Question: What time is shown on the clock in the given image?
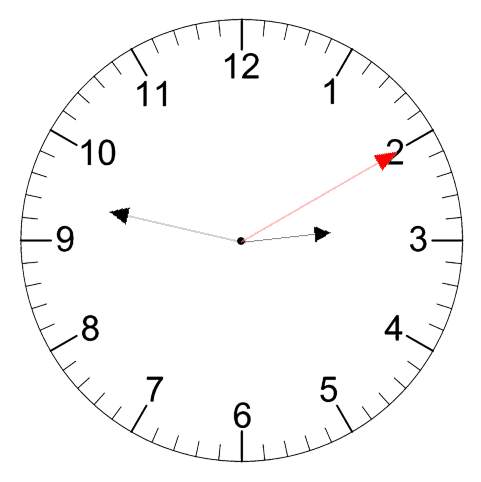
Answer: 02:47:10